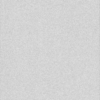
Label: dusty